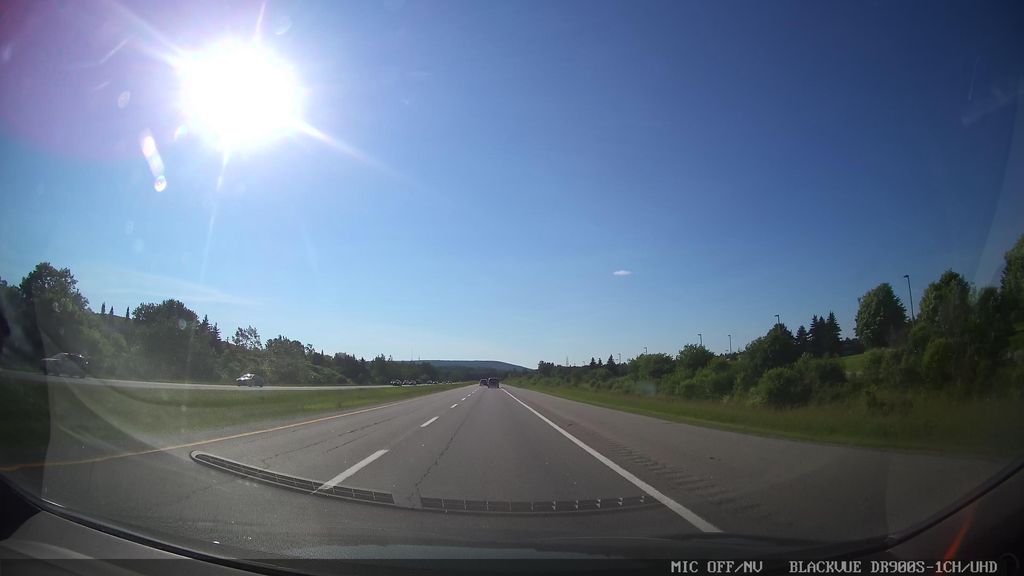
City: ottawa-gatineau